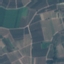
Land use / land cover: PermanentCrop